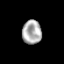
Tissue: prostate
Cell type: T cells
Senescence score: 0.3471
Nuclear area (px): 454
Mean DAPI intensity: 173.22